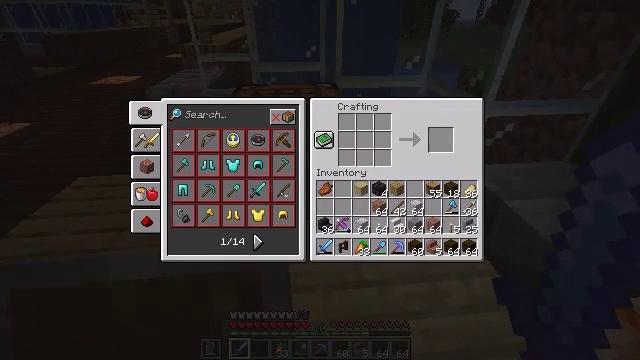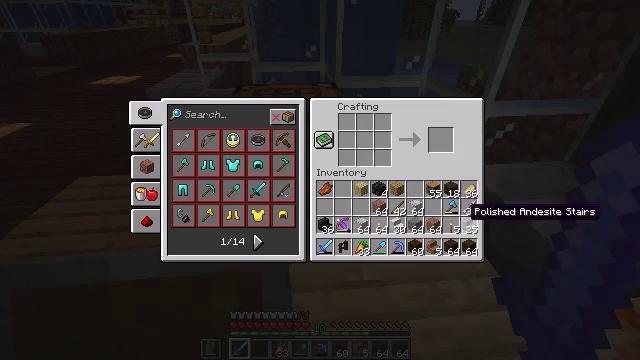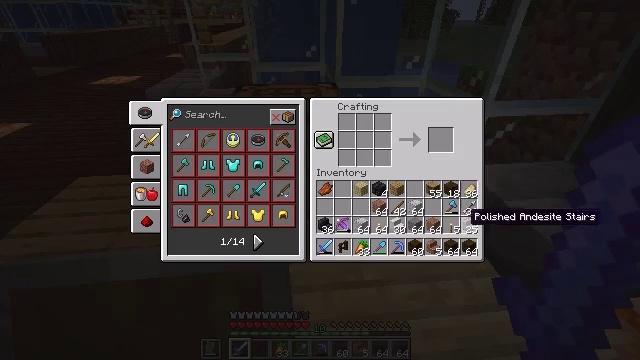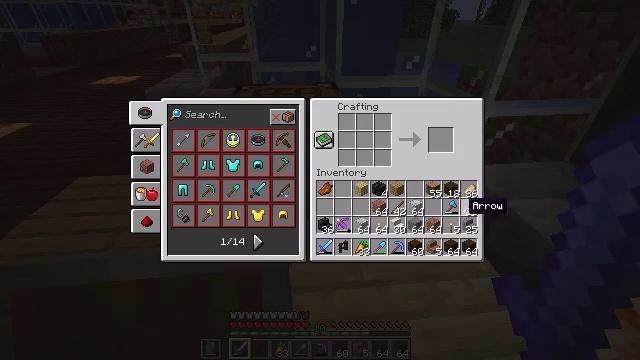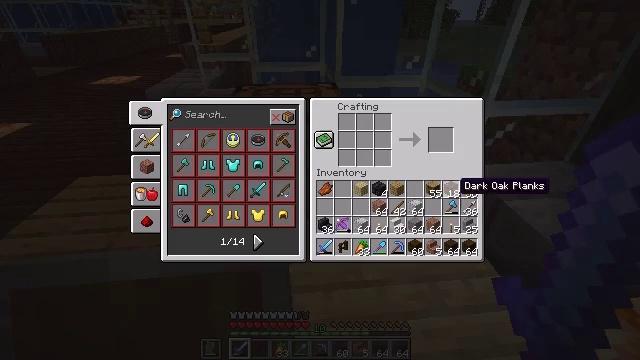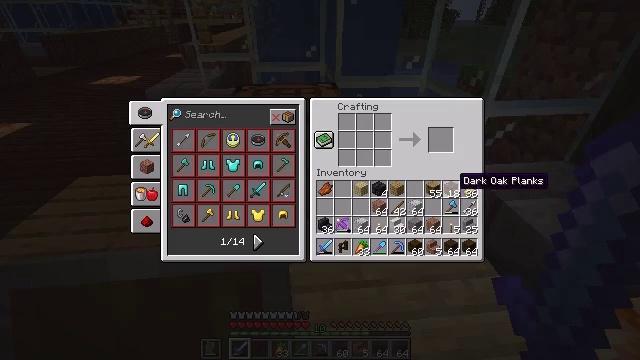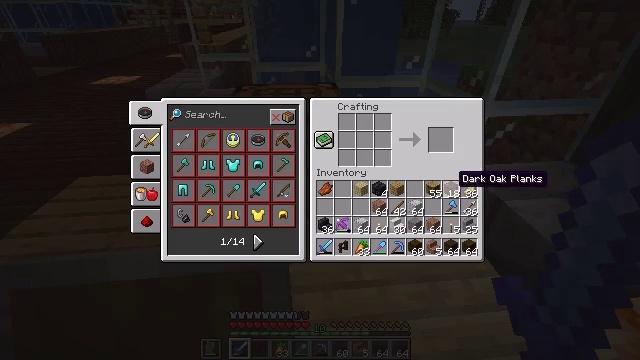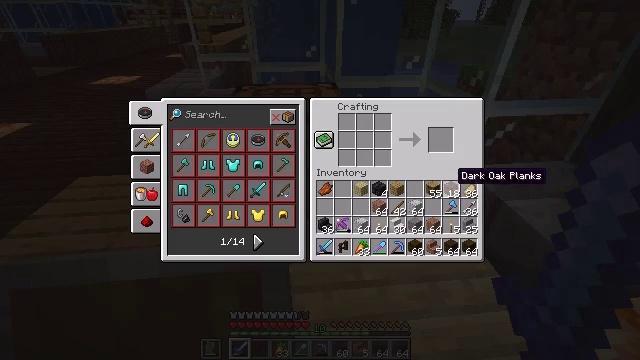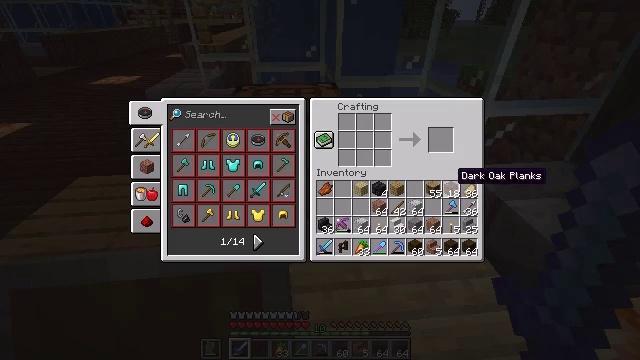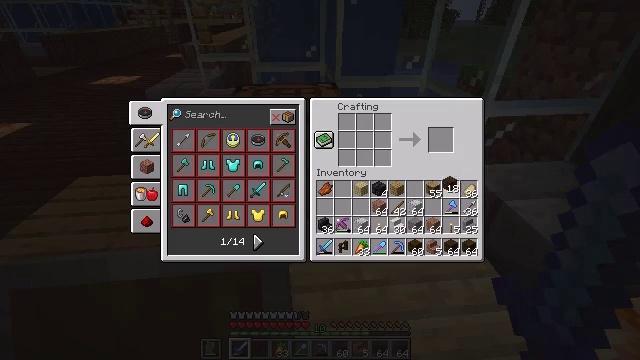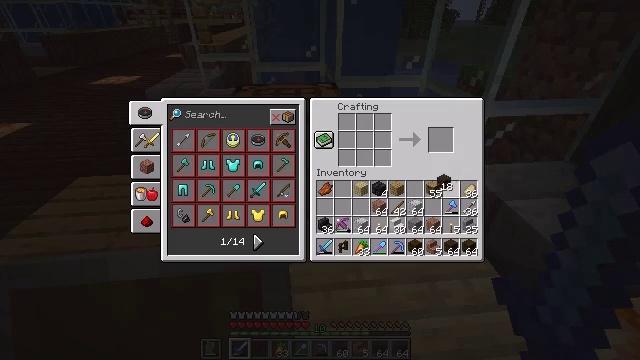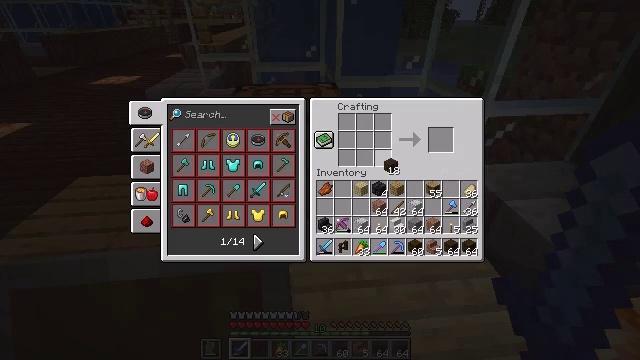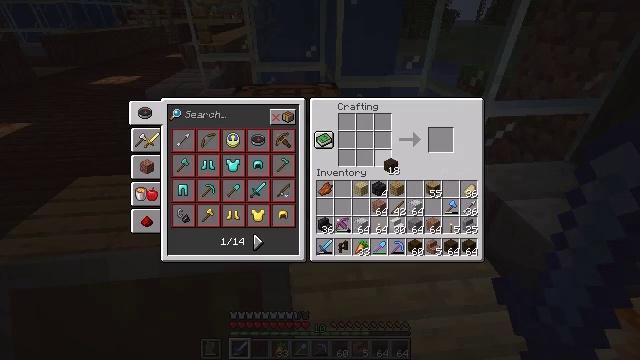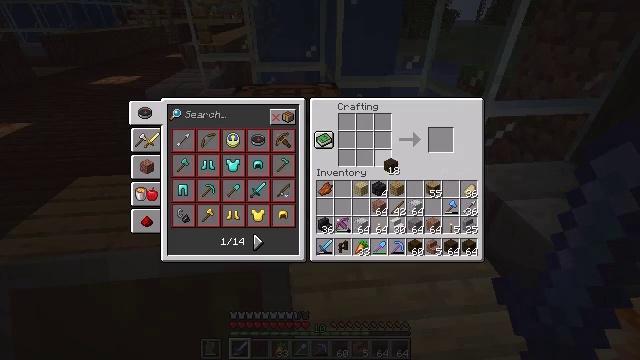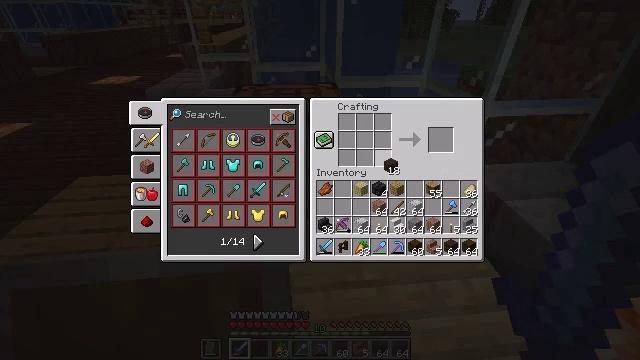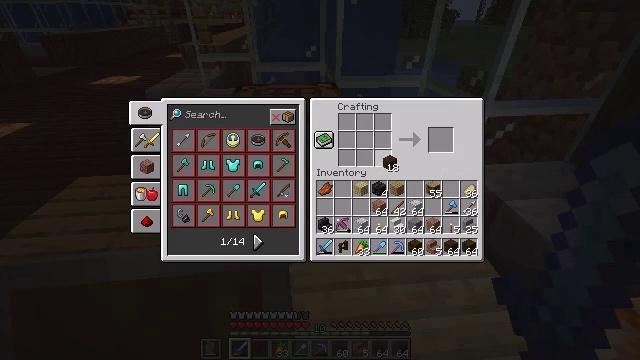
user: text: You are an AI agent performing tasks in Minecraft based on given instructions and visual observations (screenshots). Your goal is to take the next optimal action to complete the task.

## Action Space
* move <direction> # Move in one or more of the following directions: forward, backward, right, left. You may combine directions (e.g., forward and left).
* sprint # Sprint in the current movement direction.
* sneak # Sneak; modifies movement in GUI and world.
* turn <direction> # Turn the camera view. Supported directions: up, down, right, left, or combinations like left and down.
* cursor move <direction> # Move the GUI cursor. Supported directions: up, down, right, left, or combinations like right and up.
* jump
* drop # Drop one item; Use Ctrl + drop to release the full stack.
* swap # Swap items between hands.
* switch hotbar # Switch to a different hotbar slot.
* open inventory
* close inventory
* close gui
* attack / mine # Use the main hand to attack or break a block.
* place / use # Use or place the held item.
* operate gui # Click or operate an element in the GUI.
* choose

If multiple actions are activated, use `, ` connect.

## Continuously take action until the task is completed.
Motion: motion action
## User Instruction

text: Interact with the crafting table and make a dark oak pressure plate.
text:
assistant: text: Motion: sneak, cursor move right and down, open gui
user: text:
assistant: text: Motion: sneak
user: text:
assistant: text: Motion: cursor move up
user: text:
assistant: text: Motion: cursor move left and up
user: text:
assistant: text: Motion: no_op
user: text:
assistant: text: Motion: no_op
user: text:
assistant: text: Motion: no_op
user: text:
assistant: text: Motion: no_op
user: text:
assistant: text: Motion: operate gui
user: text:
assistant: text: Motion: operate gui
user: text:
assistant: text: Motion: cursor move left and up
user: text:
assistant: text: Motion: no_op
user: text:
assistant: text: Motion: no_op
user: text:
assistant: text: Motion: no_op
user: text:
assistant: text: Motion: no_op
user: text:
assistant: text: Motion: no_op
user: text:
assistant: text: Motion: operate gui
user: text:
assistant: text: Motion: operate gui
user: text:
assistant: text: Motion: operate gui
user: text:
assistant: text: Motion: operate gui
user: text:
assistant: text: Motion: operate gui
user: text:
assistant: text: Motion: operate gui
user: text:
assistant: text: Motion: operate gui
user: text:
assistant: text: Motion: operate gui
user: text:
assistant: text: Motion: operate gui
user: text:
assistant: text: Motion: operate gui
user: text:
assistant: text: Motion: operate gui
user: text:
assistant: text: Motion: operate gui
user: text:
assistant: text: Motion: operate gui
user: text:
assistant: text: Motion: operate gui